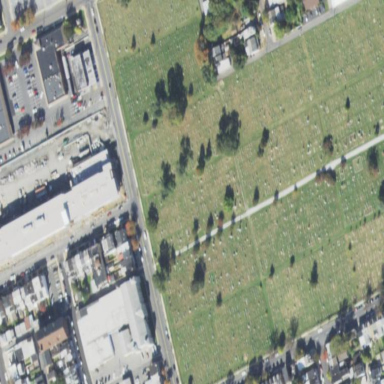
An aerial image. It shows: Cemetery.